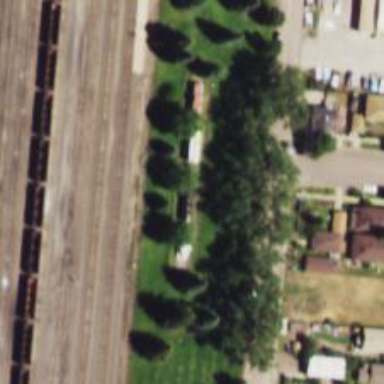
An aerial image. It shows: Historic locomotive.